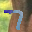
Label: 7